【题型】填空题　【知识点】解析几何　【难度】easy
已知圆的方程为$x^2+y^2-12x-16y=0$，该圆过点$(3,4)$的最长弦和最短弦分别为$AC$和$BD$，则四边形$ABCD$的面积为\underline{\ \ \ \ \ \ \ \ \ \ }。
【解答】
\textbf{【答案】} $100\sqrt{3}$

\textbf{【分析】} 根据给定条件，求出过定点的圆的最长、最短弦长，再求出四边形面积作答。

\textbf{【详解】}
依题意，将圆的方程化为标准形式：$(x-6)^2+(y-8)^2=100$，则圆心$M(6,8)$，半径$r=10$。
点$Q(3,4)$与圆心$M(6,8)$的距离$|QM|=\sqrt{(3-6)^2+(4-8)^2}=5<10$，则点$Q(3,4)$在圆内。

过点$Q(3,4)$及圆心的直线与圆相交，得最长弦长$|AC|=2r=20$。
当$QM\perp BD$时，$|BD|$最短，过$Q(3,4)$的最短的弦长$|BD|=2\sqrt{r^2-|QM|^2}=2\sqrt{100-25}=10\sqrt{3}$。

所以四边形$ABCD$的面积$S_{ABCD}=\frac{1}{2}AC\cdot BD=\frac{1}{2}\times10\sqrt{3}\times20=100\sqrt{3}$。

故答案为：$100\sqrt{3}$。

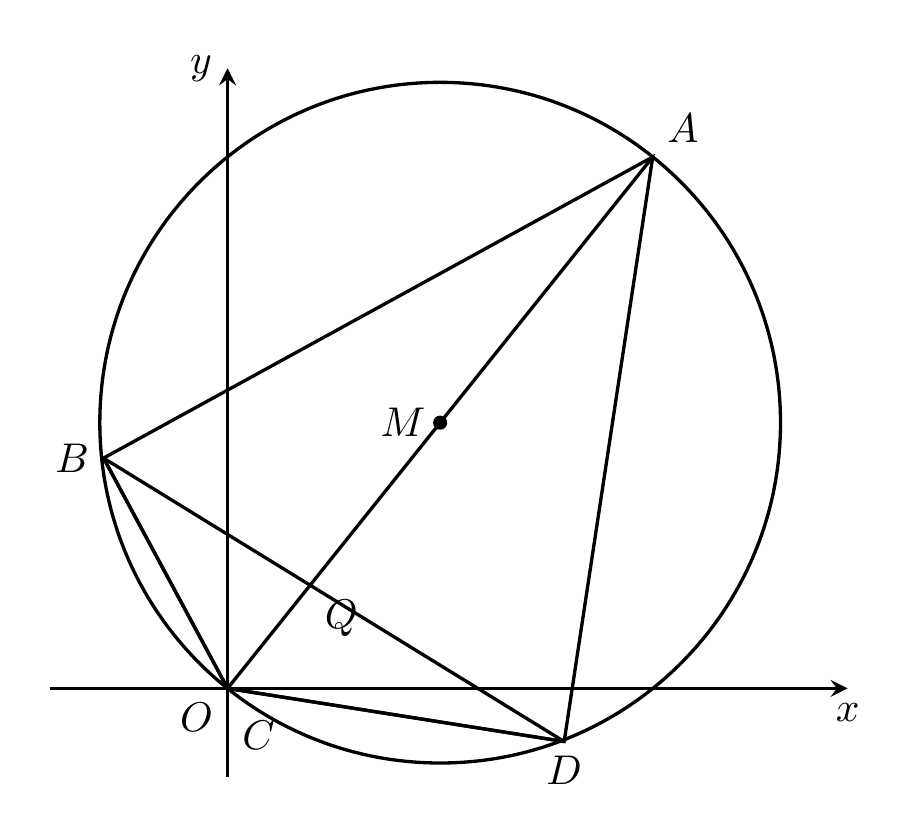